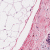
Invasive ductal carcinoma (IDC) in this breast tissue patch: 0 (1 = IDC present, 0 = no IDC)